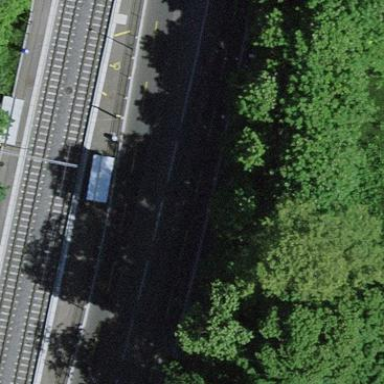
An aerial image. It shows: Platform for public transport with shelter. It serves trams and railways.